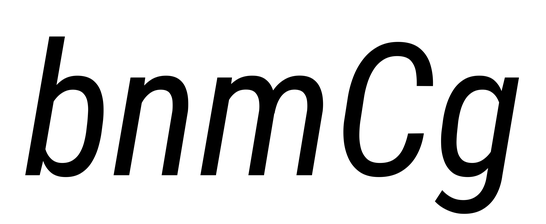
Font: Roboto-Italic_Condensed_Italic